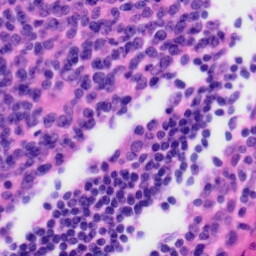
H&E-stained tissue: Tonsil